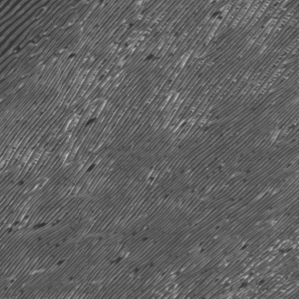
Label: frost